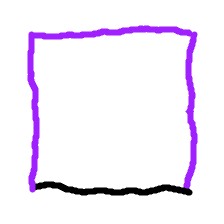
Shape: square